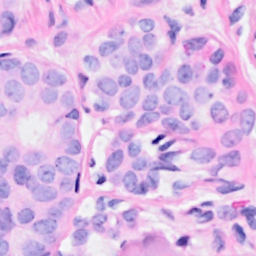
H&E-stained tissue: Breast